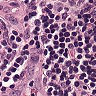
Metastatic tissue present: yes